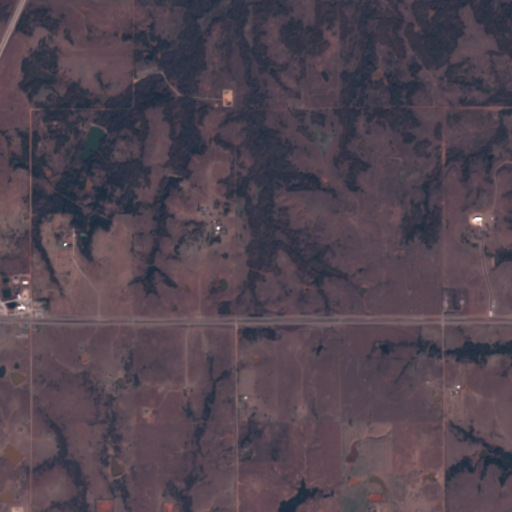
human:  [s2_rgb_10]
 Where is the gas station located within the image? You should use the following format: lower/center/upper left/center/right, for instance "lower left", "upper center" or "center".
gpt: The gas station is located in the center left of the image.
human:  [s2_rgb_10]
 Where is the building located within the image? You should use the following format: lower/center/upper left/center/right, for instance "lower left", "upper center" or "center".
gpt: The building is located in the center left of the image.
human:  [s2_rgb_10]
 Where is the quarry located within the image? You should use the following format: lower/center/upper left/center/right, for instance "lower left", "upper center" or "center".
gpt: There is no quarry in the image.